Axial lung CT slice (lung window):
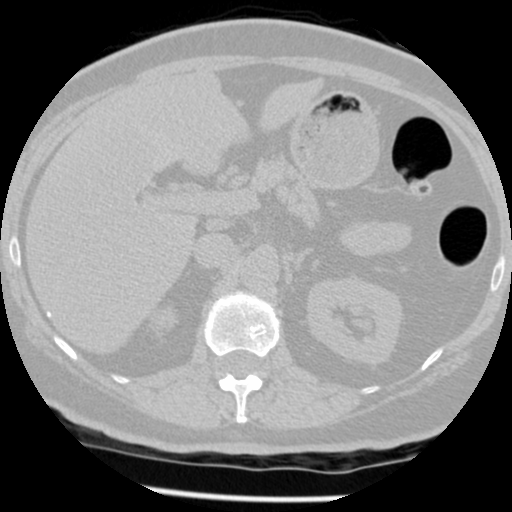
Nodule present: no